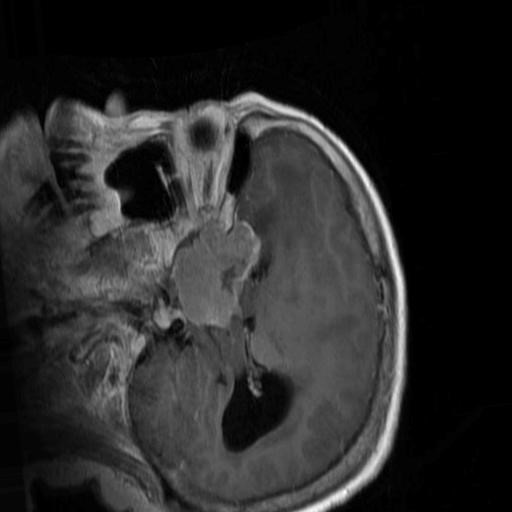
Label: brain_menin